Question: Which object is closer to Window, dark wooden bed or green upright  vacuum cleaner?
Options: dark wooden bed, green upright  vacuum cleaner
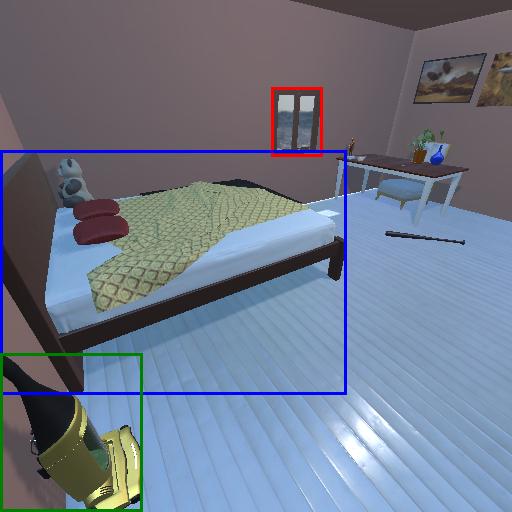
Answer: dark wooden bed